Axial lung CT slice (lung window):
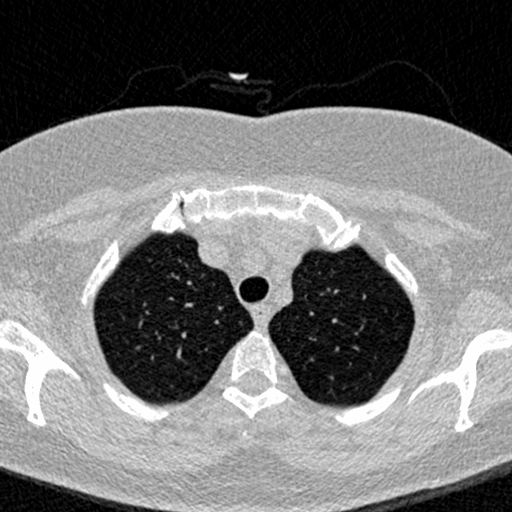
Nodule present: no